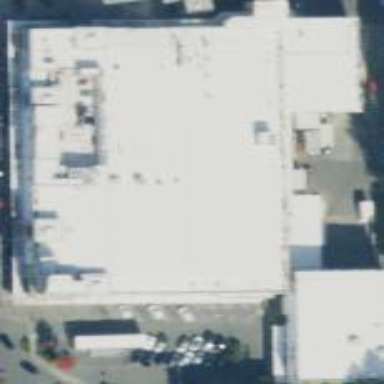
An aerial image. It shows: Retail building.